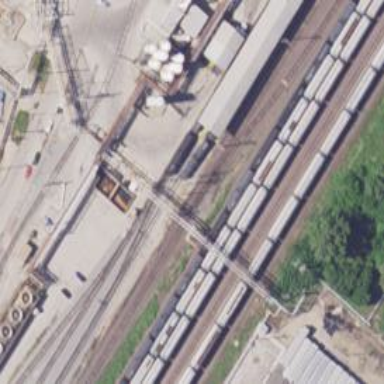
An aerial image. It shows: Railway yard used for servicing trains.